Question: I am using the below code to calculate the probabilities of pixel intensities for the image given below. However, the total sum of probabilities 'sum(sum(probOfPixelIntensities))' is greater than 1.

I'm not sure where the mistake may be. Any help in figuring this out would be greatly appreciated. Thanks in advance.
'''
clear all
clc
close all
I = imread('Images/cameraman.jpg');
I = rgb2gray(I);
imshow(I)
muHist = 134;
sigmaHist = 54;
Iprob = normpdf(double(I), muHist, sigmaHist);
sum(sum(Iprob))
'''
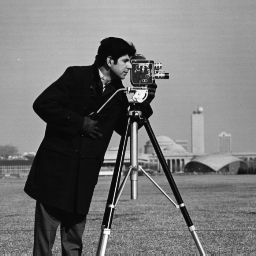
Answer: What you are doing is computing the PDF values for every pixel in the image. 'Iprob' is a normal distribution but you are simply using the image pixels to sample from the distribution of a known mean and standard deviation.
Essentially, you are just performing a data transformation where the image pixel intensities get mapped to values on a normal PDF with a known mean and standard deviation. This is the same as a PDF and that's why the sum is not 1. On top of this, the image pixel intensities don't even follow a normal distribution itself so there wouldn't be any way that the sum of the distribution is 1.
Not much more to say other than the output of 'normpdf' is not what you are expecting it to be. You should opt to read the documentation of 'normpdf' more carefully: <URL>
---
If it is your desire to determine the actual PDF of the image, what you need to do is find the , and not do a data transformation. You can do that with <URL>. Once you do that, assuming that encountering the intensities is equiprobable, you would each histogram entry by the total size of the image and then sum along all bins. You should get the sum to be 1 in this case.
Just to verify, let's use the image you provided in your post. We'll read this in from StackOverflow. Once we do that, compute the PDF and then sum over all bins:
'''
%// Load in image
im = rgb2gray(imread('http://i.stack.imgur.com/0XiU5.jpg'));
%// Compute PDF
h = imhist(im) / numel(im);
%// Sum over all bins
fprintf('Total sum over all bins is: %f
', sum(h));
'''
We get:
'''
Total sum over all bins is: 1.000000
'''
Just to be absolutely sure you understand, this is the PDF of the . What you did before was perform a data transformation where you transformed all image pixel intensities that conforms to a Gaussian distribution with a known mean and standard deviation. This will give you a sum of 1 as you expect.